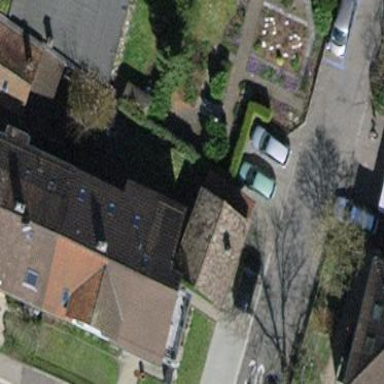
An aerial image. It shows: Gabled apartment building with roofs oriented across.